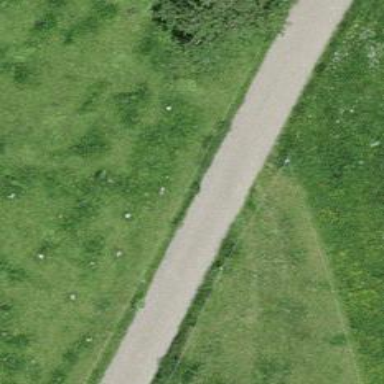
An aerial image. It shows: Well-maintained track road with grade 1 tracktype.